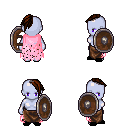
a pixel art fantasy rpg character, female body template, dark elf, purple skin, pink tattered cape, robe skirt, brown long mohawk hairstyle, bracelets, black slippers, shield, four views (front, back, left, right), 2x2 character sprite sheet, small pixel art, hard edges, no anti-aliasing